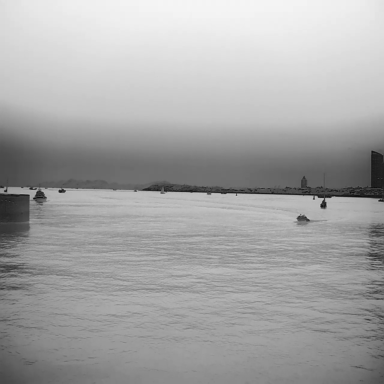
There are 13 objects shown in the infrared image, including six canoes, three container_ships, and four sailboats.